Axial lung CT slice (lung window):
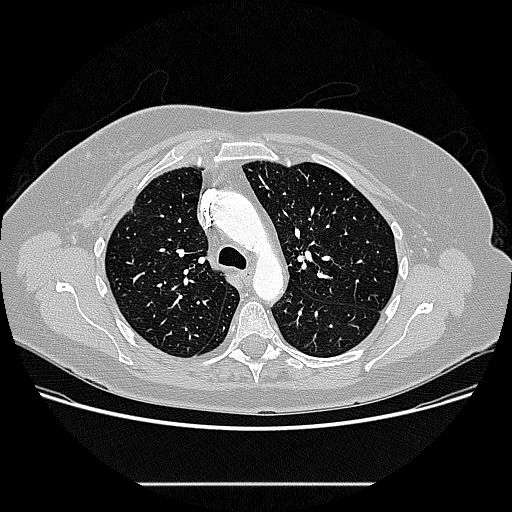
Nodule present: no